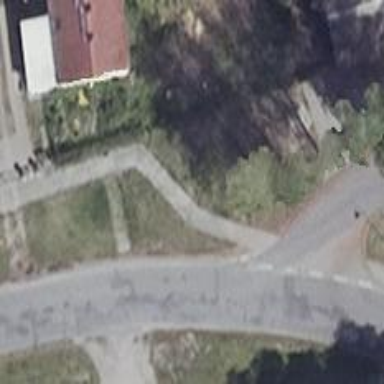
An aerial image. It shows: Footway.